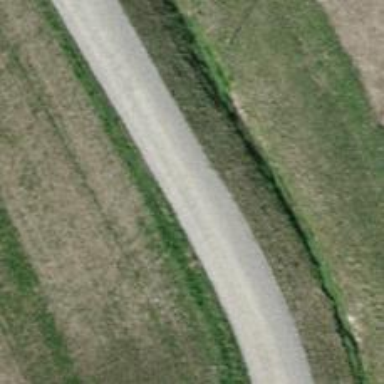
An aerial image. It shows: Pebblestone track with grade2 tracktype.